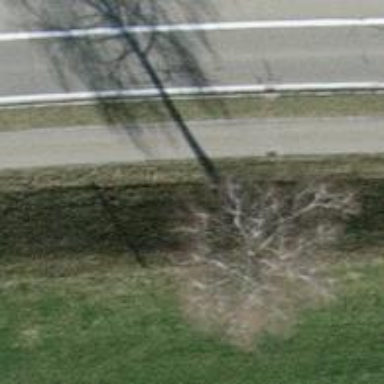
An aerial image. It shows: Avenue of deciduous broadleaved trees.